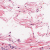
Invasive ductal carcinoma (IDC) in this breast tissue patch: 1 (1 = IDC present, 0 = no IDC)